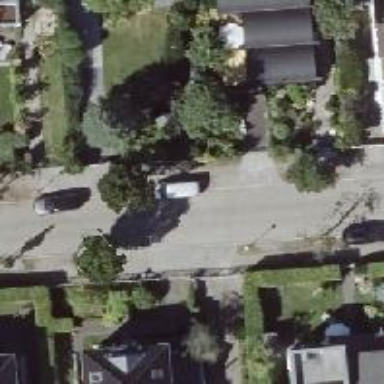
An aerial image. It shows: Residential road with parallel parking. The parking is half on the kerb.